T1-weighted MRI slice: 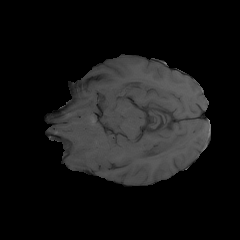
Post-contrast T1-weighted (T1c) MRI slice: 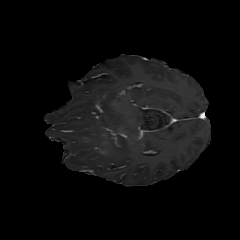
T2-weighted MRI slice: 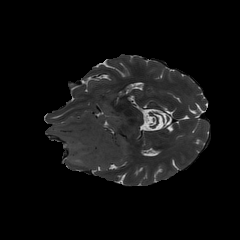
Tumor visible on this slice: yes